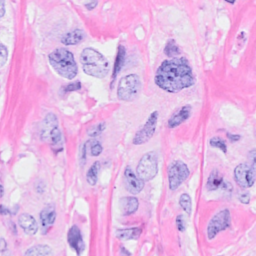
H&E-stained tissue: Breast